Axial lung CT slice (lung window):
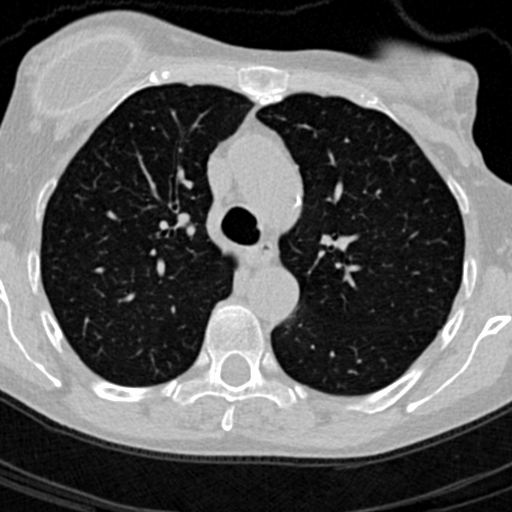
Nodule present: no